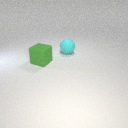
large cyan rubber sphere to the right of large green rubber cube